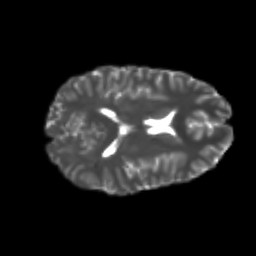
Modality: T2w
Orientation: axial
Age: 22
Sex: female
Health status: healthy
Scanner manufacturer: philips
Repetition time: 7.477 s
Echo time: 0.08753 s